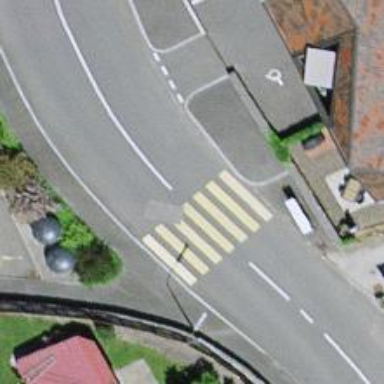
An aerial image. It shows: Marked road crossing.